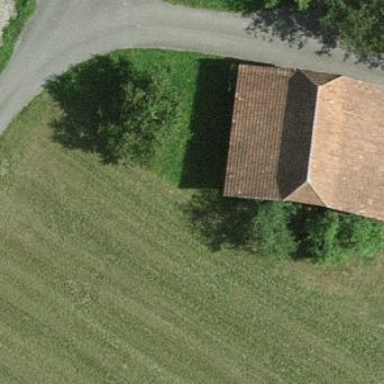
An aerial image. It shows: Barn.